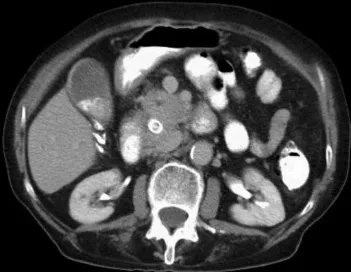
(B) October 2015 CT scan.
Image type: radiology (ct)